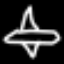
Label: airplane